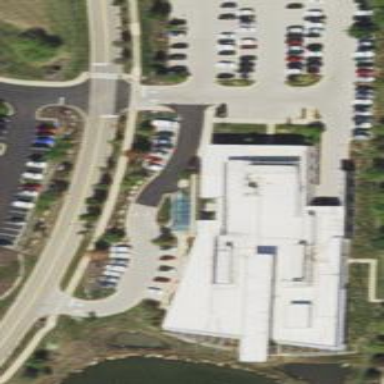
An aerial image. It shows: Hospital building.